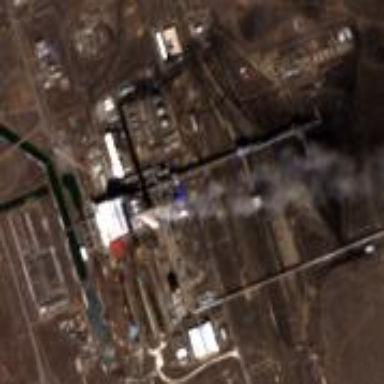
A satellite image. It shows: Industrial area with coal power plant.